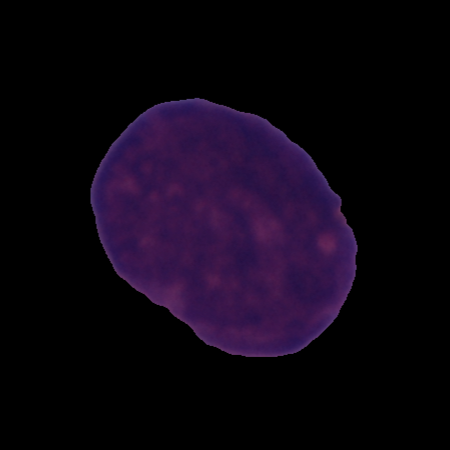
Label: cancer